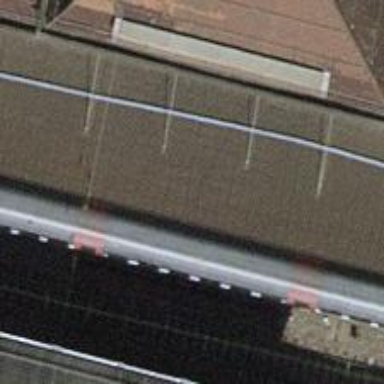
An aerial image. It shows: Asphalt footway that goes through tunnel.